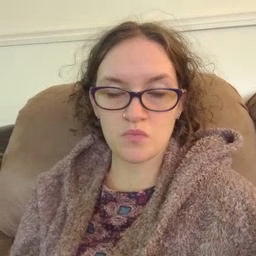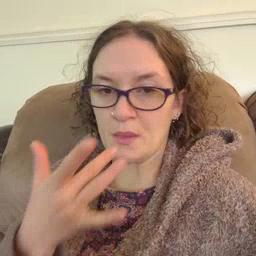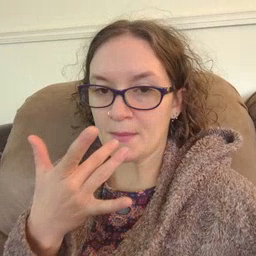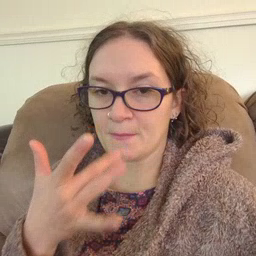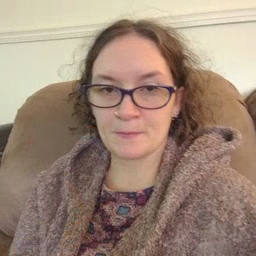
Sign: taste